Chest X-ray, PA view. Patient: 39 years old, sex F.
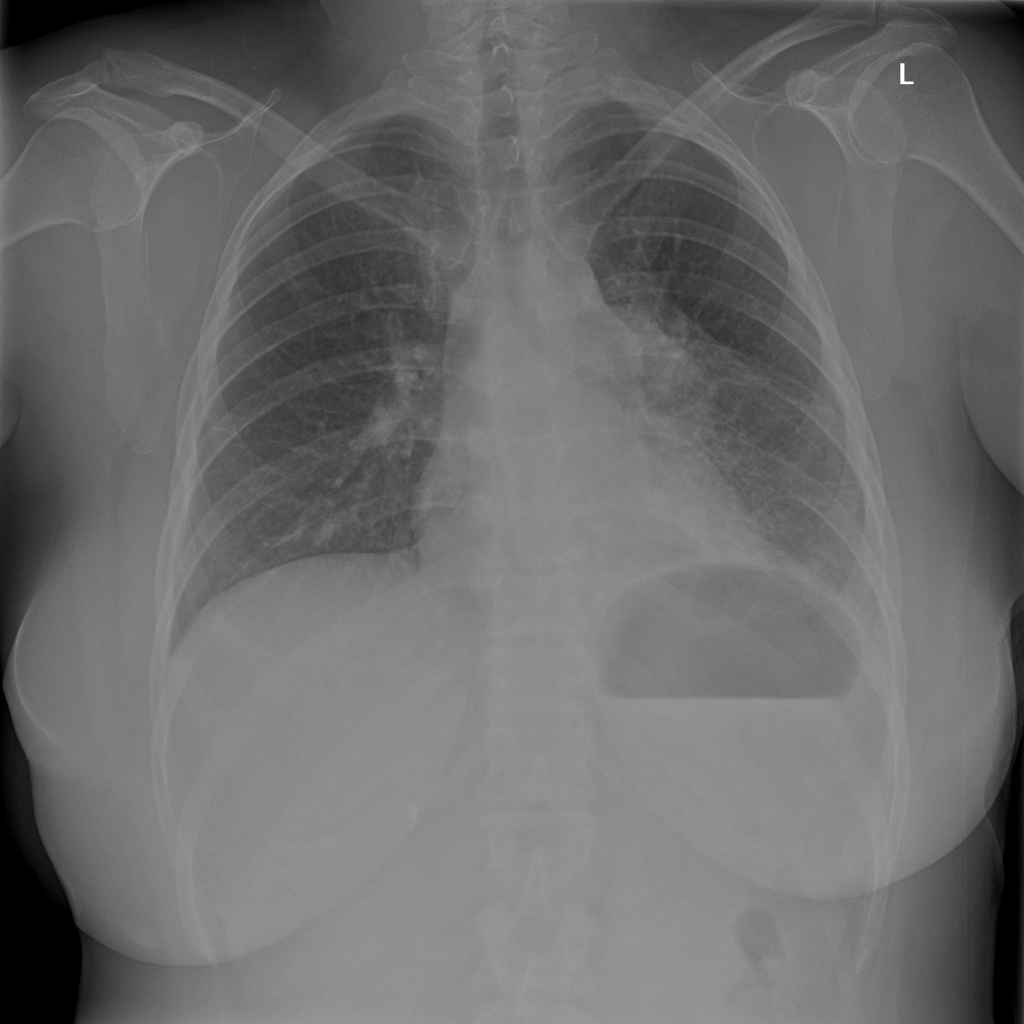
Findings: No Finding